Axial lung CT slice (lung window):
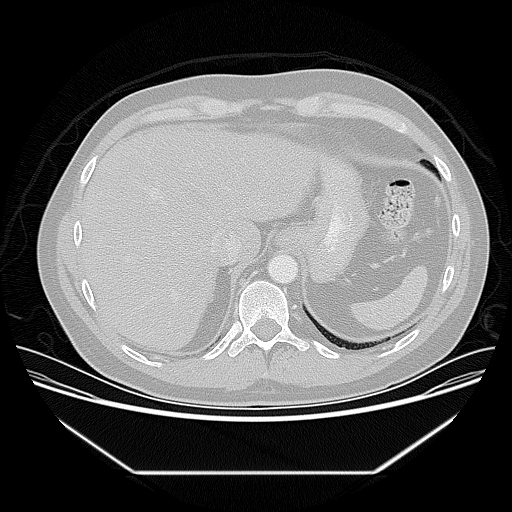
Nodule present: no